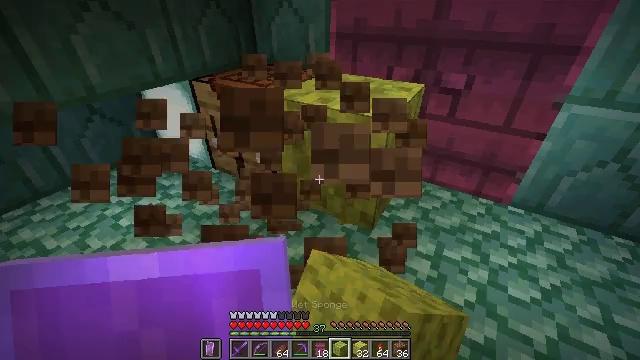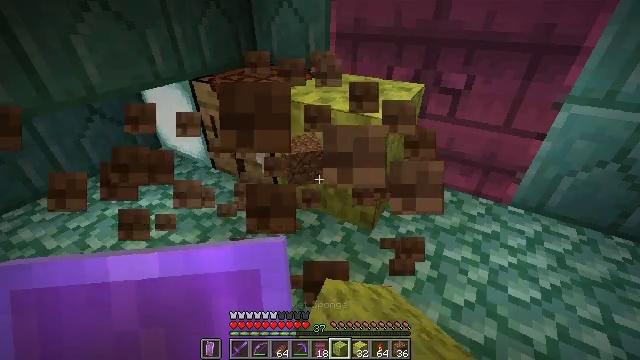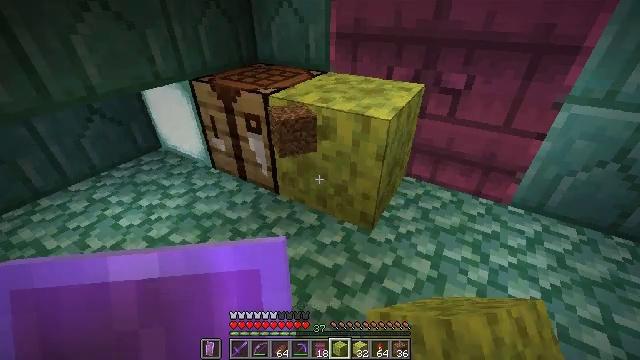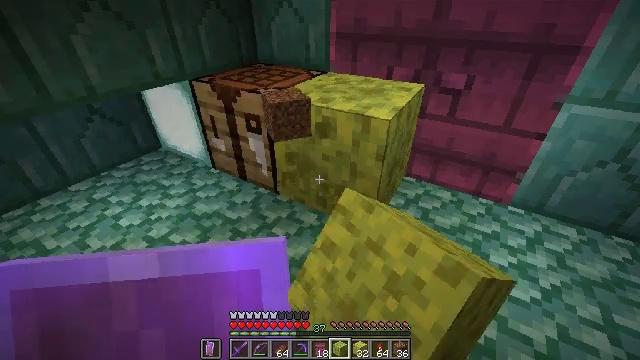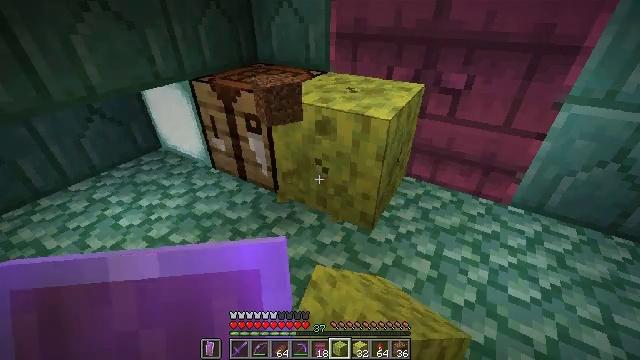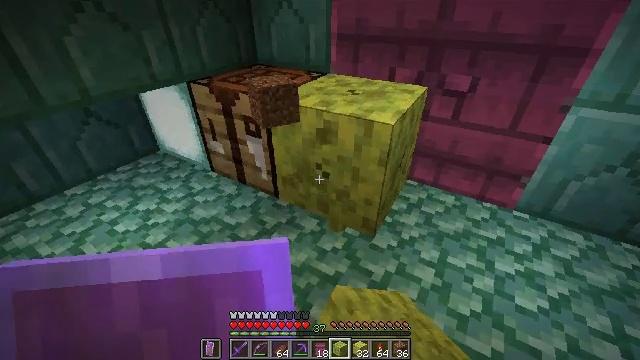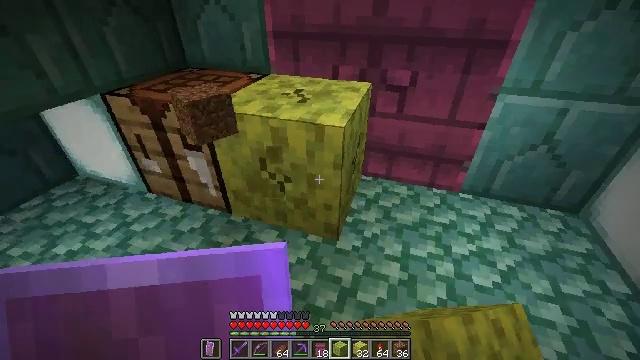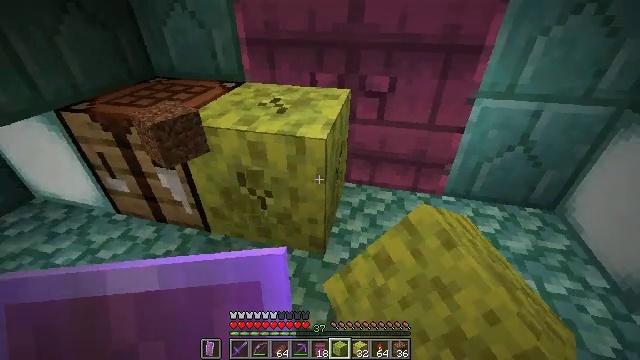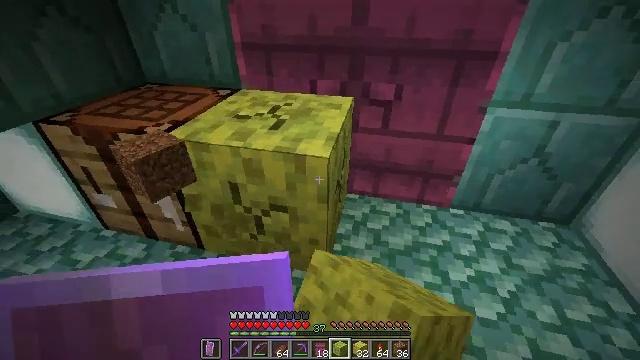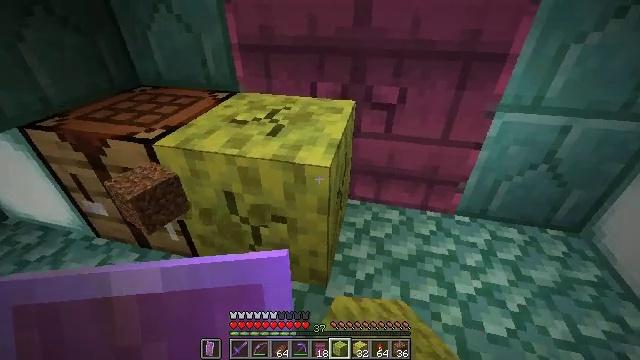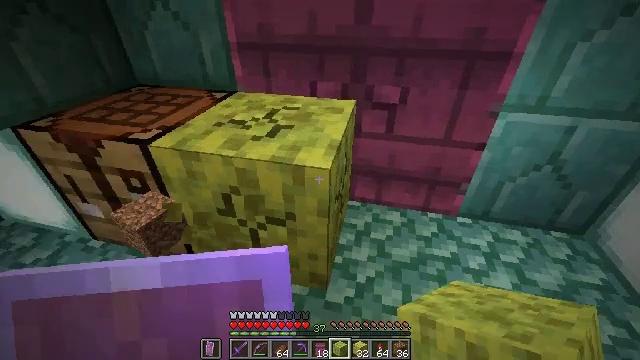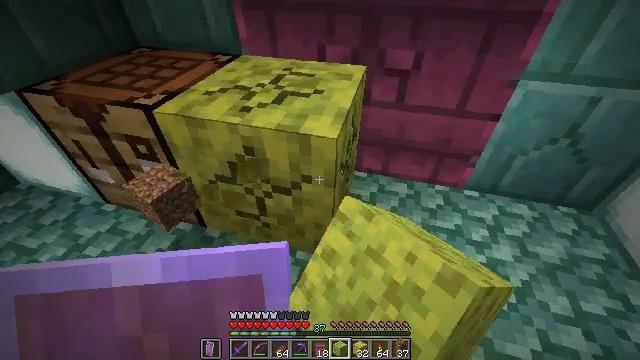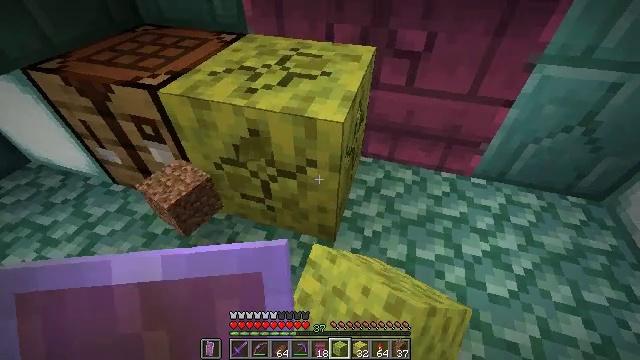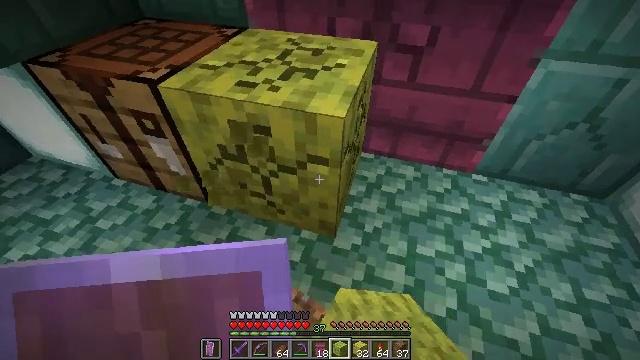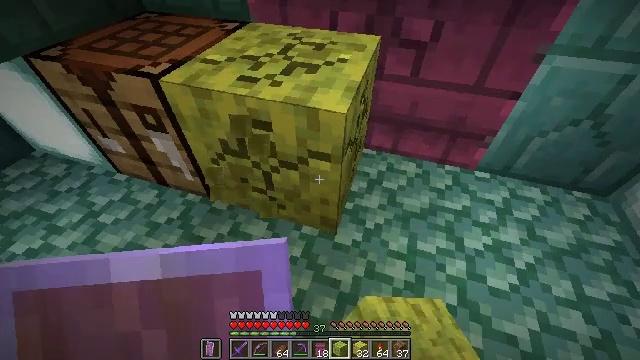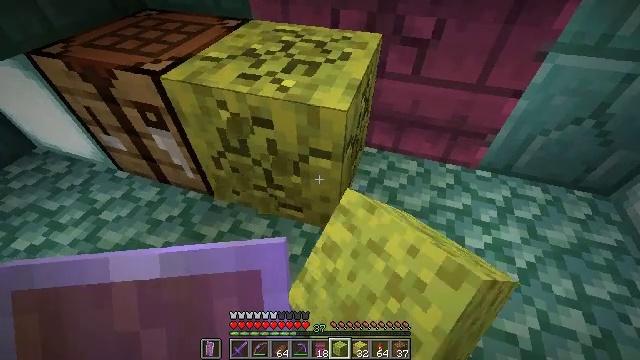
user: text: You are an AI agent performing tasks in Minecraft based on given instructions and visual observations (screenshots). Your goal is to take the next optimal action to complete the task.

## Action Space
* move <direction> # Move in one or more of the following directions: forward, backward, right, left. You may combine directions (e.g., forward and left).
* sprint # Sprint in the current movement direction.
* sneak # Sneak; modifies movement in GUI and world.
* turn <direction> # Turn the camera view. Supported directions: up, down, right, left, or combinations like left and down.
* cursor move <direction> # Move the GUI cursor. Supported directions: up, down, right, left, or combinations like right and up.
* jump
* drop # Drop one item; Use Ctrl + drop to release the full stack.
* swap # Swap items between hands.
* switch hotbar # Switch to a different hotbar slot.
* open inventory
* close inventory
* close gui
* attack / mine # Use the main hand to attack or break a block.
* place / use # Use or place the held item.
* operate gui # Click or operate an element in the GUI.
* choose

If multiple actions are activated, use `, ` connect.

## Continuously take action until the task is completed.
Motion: motion action
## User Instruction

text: Collect the wet sponge after mining.
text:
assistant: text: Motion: attack / mine
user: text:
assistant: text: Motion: attack / mine
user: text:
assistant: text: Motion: attack / mine
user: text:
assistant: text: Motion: attack / mine
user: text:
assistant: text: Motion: move forward, attack / mine
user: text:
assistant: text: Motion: move forward, turn right, attack / mine
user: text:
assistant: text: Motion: move forward, turn right, attack / mine
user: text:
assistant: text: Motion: attack / mine
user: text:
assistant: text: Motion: attack / mine
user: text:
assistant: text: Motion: attack / mine
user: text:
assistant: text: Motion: turn left and down, attack / mine
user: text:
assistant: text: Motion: turn left and down, attack / mine
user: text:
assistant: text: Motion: attack / mine
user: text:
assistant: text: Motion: attack / mine
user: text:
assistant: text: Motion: attack / mine
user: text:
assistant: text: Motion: attack / mine
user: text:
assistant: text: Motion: attack / mine
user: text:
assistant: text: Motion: attack / mine
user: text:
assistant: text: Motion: attack / mine
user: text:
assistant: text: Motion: attack / mine
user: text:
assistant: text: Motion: attack / mine
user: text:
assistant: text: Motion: attack / mine
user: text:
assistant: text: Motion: attack / mine
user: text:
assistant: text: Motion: attack / mine
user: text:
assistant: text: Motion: attack / mine
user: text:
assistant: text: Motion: attack / mine
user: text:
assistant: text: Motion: move forward, attack / mine
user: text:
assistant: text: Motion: move forward
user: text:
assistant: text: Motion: move forward
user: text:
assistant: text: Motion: move forward